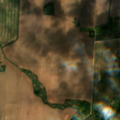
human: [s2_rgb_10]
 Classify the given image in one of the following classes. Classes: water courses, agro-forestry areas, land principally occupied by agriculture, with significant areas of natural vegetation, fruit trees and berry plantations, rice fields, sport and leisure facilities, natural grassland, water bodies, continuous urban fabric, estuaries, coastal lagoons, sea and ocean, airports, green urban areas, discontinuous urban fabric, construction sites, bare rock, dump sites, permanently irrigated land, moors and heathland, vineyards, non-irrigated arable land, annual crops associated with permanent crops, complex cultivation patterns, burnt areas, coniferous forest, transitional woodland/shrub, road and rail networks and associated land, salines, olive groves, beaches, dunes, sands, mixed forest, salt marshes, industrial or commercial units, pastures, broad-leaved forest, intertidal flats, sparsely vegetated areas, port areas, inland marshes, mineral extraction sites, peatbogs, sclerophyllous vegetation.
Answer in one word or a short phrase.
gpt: non-irrigated arable land, land principally occupied by agriculture, with significant areas of natural vegetation